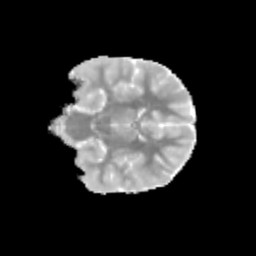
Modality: MD
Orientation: coronal
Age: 9
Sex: female
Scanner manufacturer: siemens
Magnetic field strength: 3 T
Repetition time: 3.8 s
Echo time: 0.07 s